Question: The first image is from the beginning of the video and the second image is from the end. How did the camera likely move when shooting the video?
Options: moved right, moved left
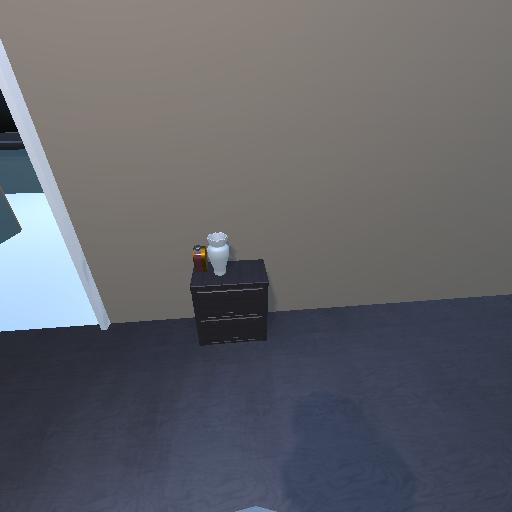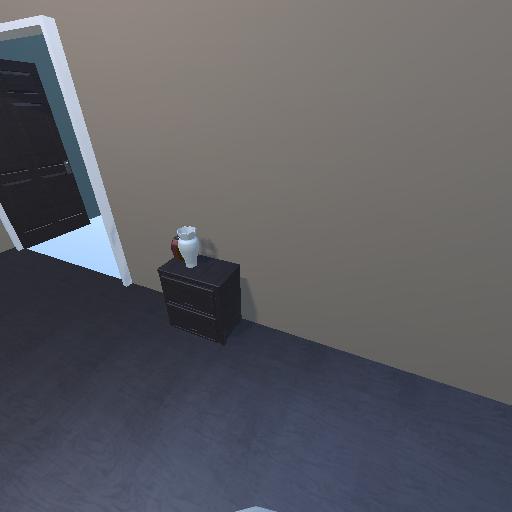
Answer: moved right